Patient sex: M
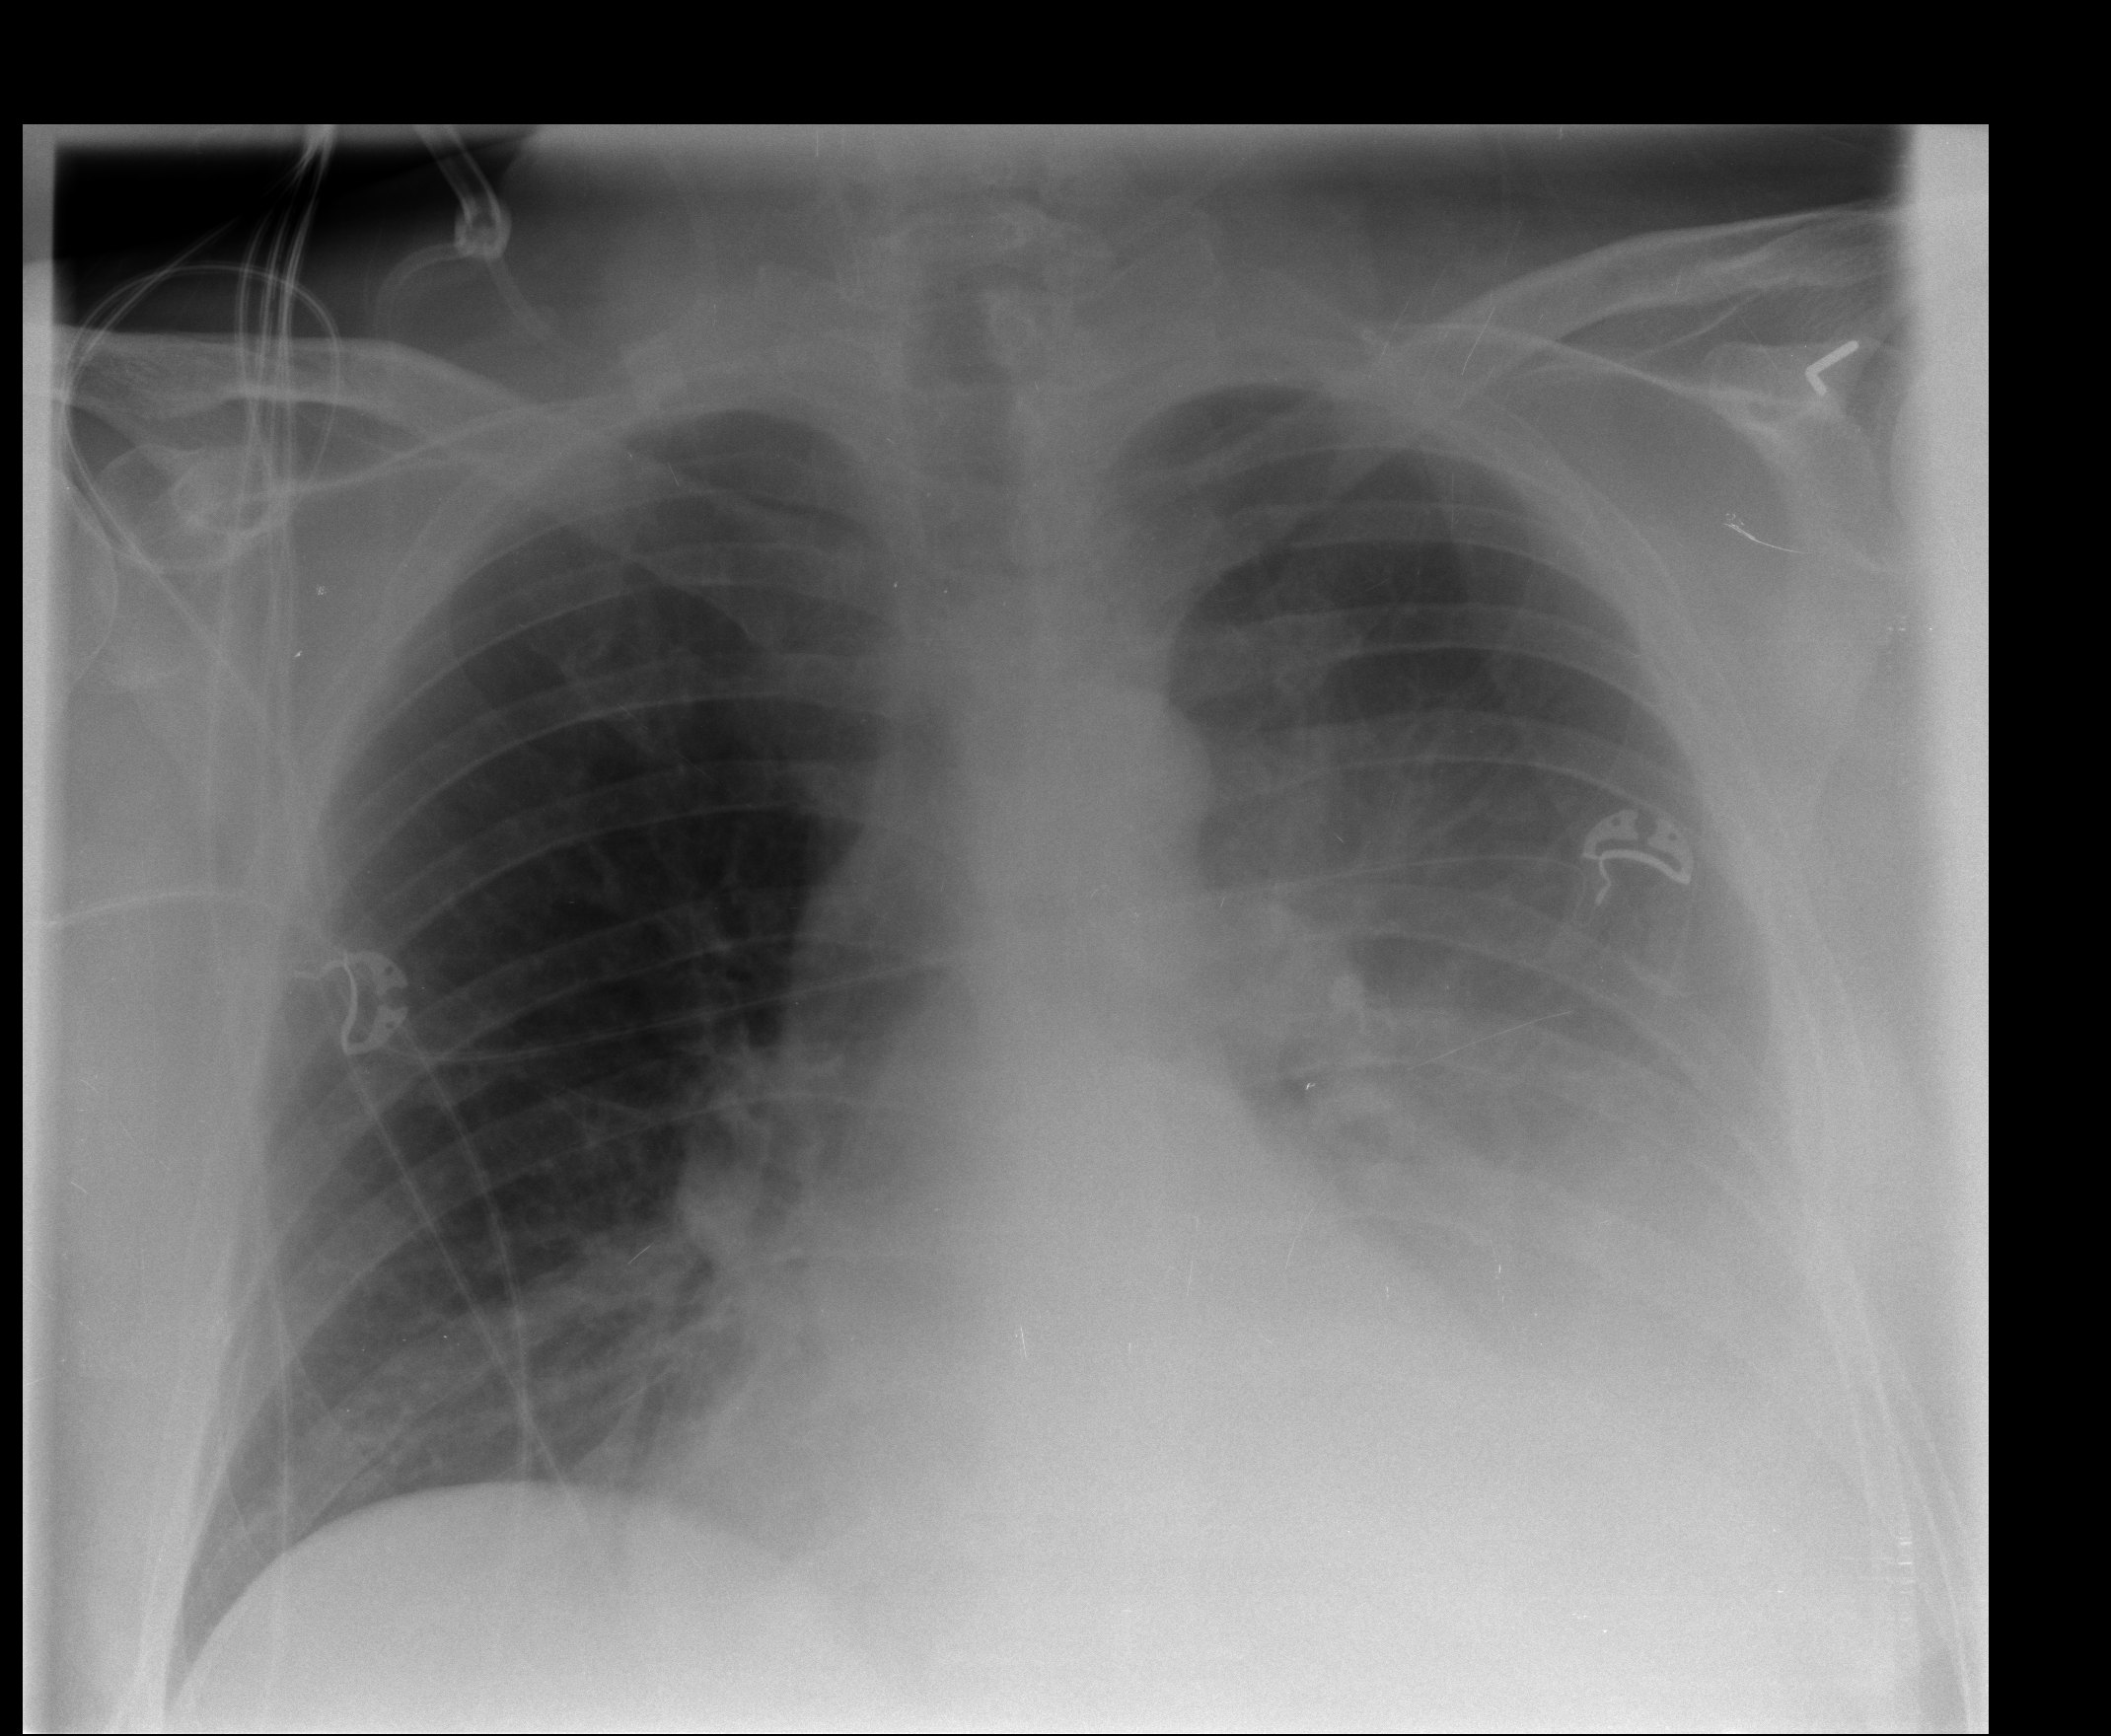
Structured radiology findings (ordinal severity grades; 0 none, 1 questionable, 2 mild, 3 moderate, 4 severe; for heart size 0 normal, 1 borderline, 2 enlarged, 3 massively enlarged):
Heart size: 2
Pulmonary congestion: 2
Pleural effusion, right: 0
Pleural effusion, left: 3
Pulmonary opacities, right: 0
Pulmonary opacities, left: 0
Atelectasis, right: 2
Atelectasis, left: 3